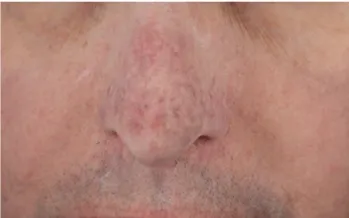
Cross-polarized. Photography, 2 months later after 1 treatment with a 785 nm picosecond laser demonstrates a good response.
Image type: medical_photograph (skin_photograph)